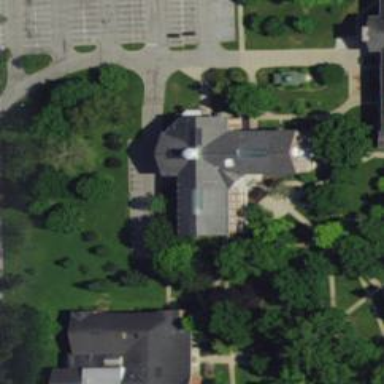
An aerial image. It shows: College building.